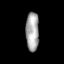
Tissue: lung
Cell type: Epithelial cells
Senescence score: 0.6005
Nuclear area (px): 503
Mean DAPI intensity: 166.541